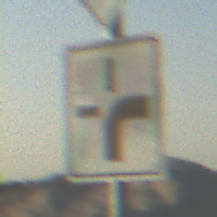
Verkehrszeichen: VerlaufVorfahrtsstrasse3
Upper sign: Vorfahrtsstrasse
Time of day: SunriseSunset
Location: Outdoor (Beach)
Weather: Clear
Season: NotSpecified
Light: Natural